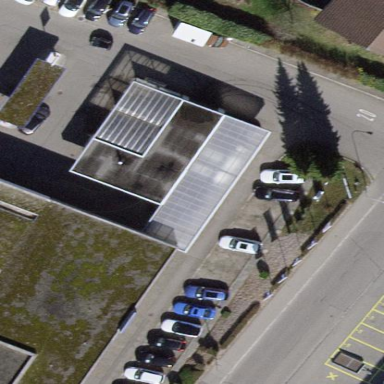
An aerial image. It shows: View of roof of building.